RGB frame:
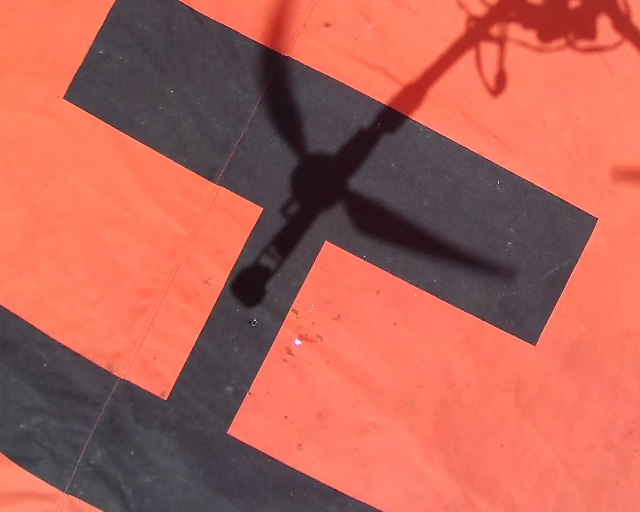
Thermal frame:
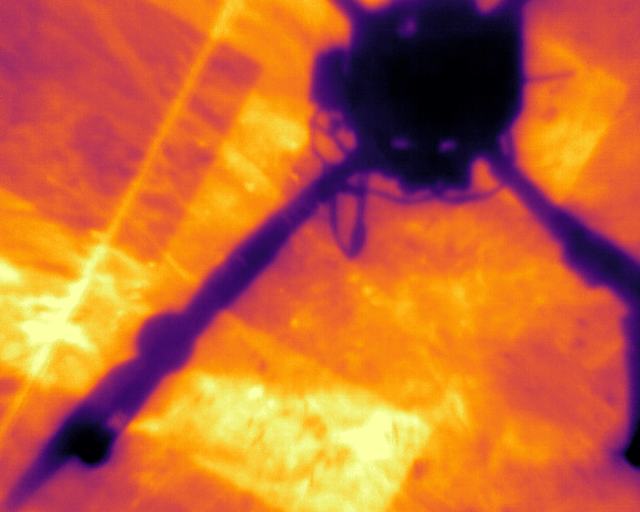
Captured: 2026-02-26 02:26:28
Pixels at or above 80 °C: 0 (fraction of frame: 0)